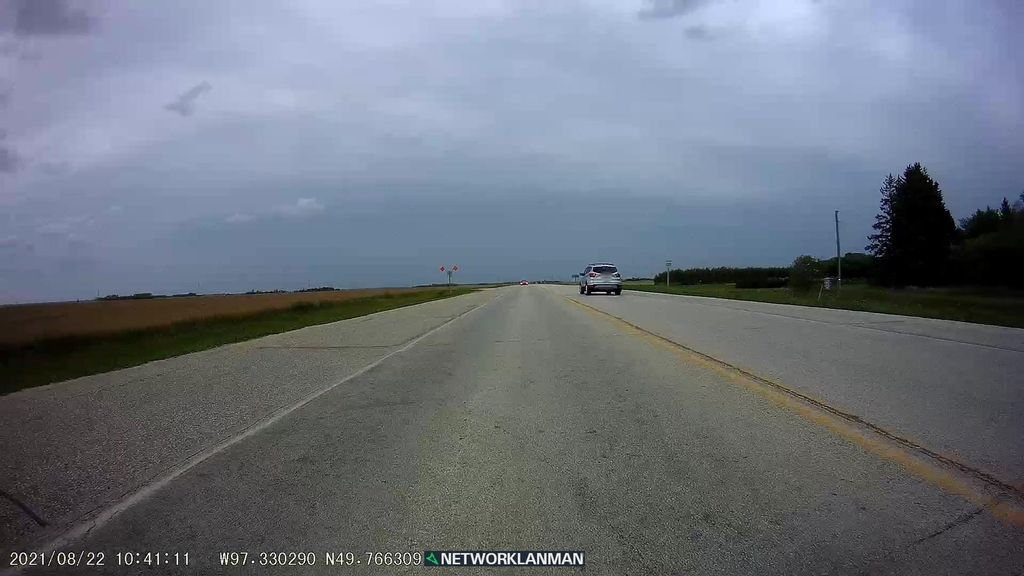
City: winnipeg